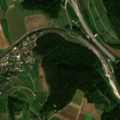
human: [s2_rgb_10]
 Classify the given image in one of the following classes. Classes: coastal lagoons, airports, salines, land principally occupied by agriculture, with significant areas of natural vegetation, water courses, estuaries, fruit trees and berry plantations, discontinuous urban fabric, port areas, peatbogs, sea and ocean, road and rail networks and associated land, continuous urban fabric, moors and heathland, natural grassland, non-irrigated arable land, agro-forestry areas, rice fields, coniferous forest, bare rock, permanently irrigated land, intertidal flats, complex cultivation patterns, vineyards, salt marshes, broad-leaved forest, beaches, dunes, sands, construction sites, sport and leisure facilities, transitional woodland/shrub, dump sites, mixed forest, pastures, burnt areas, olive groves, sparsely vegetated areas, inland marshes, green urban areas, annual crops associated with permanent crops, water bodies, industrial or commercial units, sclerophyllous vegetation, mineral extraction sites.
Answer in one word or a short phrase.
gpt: discontinuous urban fabric, non-irrigated arable land, mixed forest